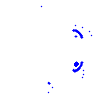
Particle: electron